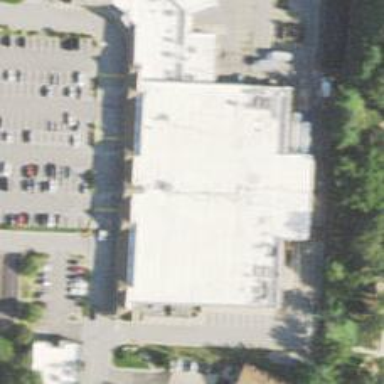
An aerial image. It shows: Supermarket.